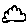
Label: cloud